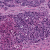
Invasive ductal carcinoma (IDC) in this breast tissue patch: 1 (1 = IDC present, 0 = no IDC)